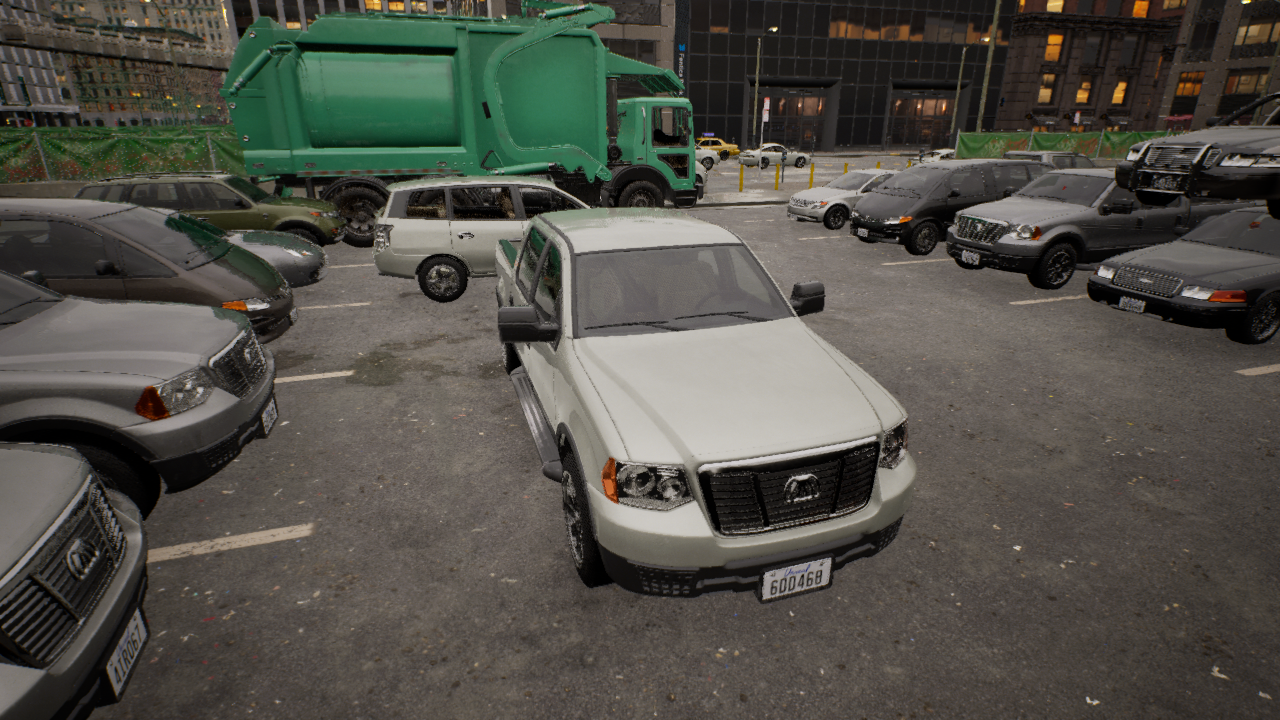
Venue: arterial
Lighting: golden hour
Vehicle rig: pickup